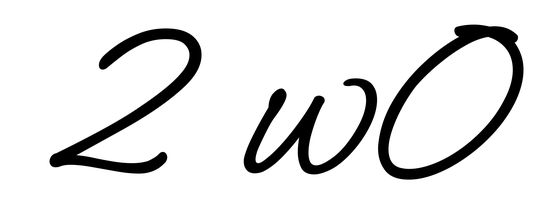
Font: MeowScript-Regular